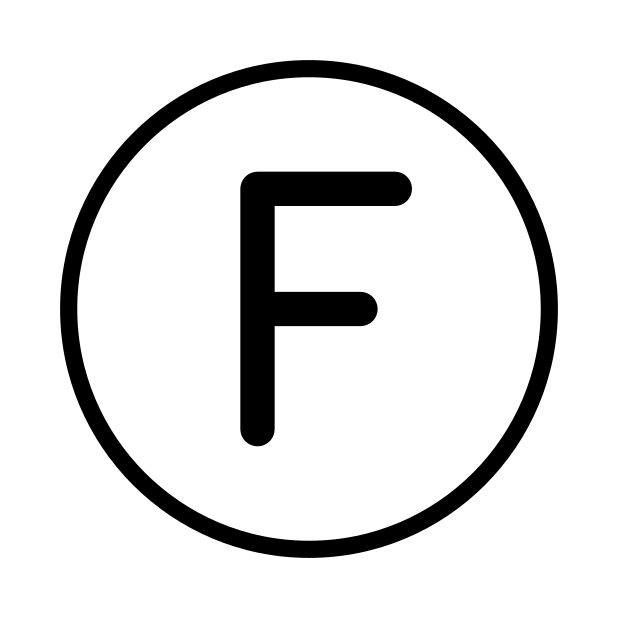
regional indicator F